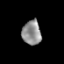
Tissue: prostate
Cell type: Epithelial cells
Senescence score: 0.3316
Nuclear area (px): 454
Mean DAPI intensity: 143.438